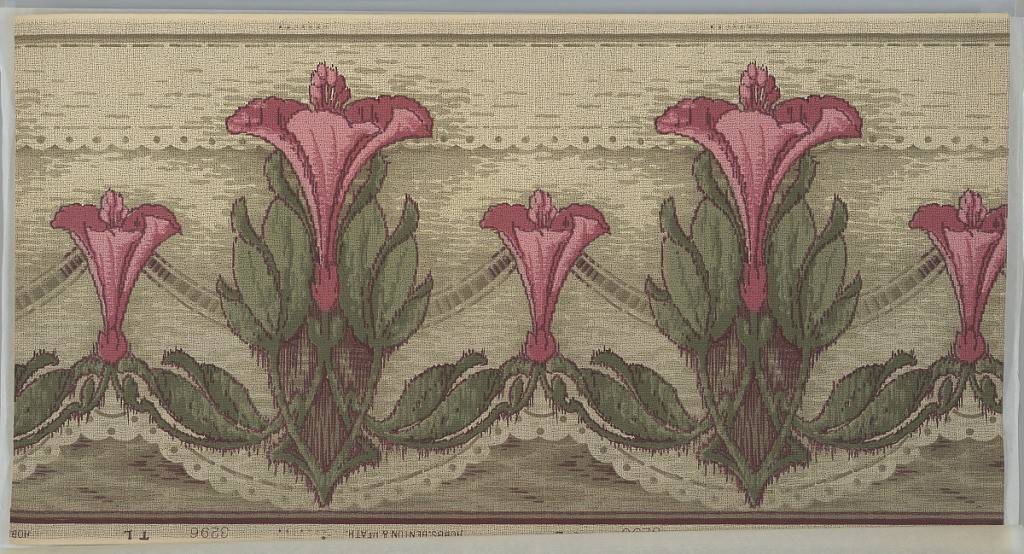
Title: Frieze
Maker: Hobbs, Benton & Heath, Hoboken, New Jersey
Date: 1905–1915
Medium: Machine-printed paper
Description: Art Nouveau. Alternating large and medium pink lilies connected by foliate/leafy swag. Secondary ribbon swag behind lilies. Outlined on the bottom by a simplified lace-like pattern (scalloped). This is repeated near the top border as a horizontal band. Bottom border has burgendy and dark green stripes. Top border has dark green and light green stripes. Ground is shaded from light beige (at top) to greenish light beige (at bottom). Background is mottled with green and burgendy to give a watercolor effect of water (?). Covering the entire wallpaper is an irregular black grid and black dot pattern.
Printed in selvedge: "Hobbs. Benton & Heath 3296 TL"